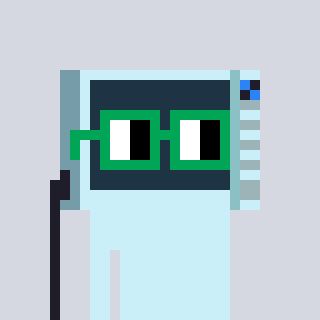
a pixel art character with square green glasses, a microwave-shaped head and a cold-colored body on a cool background